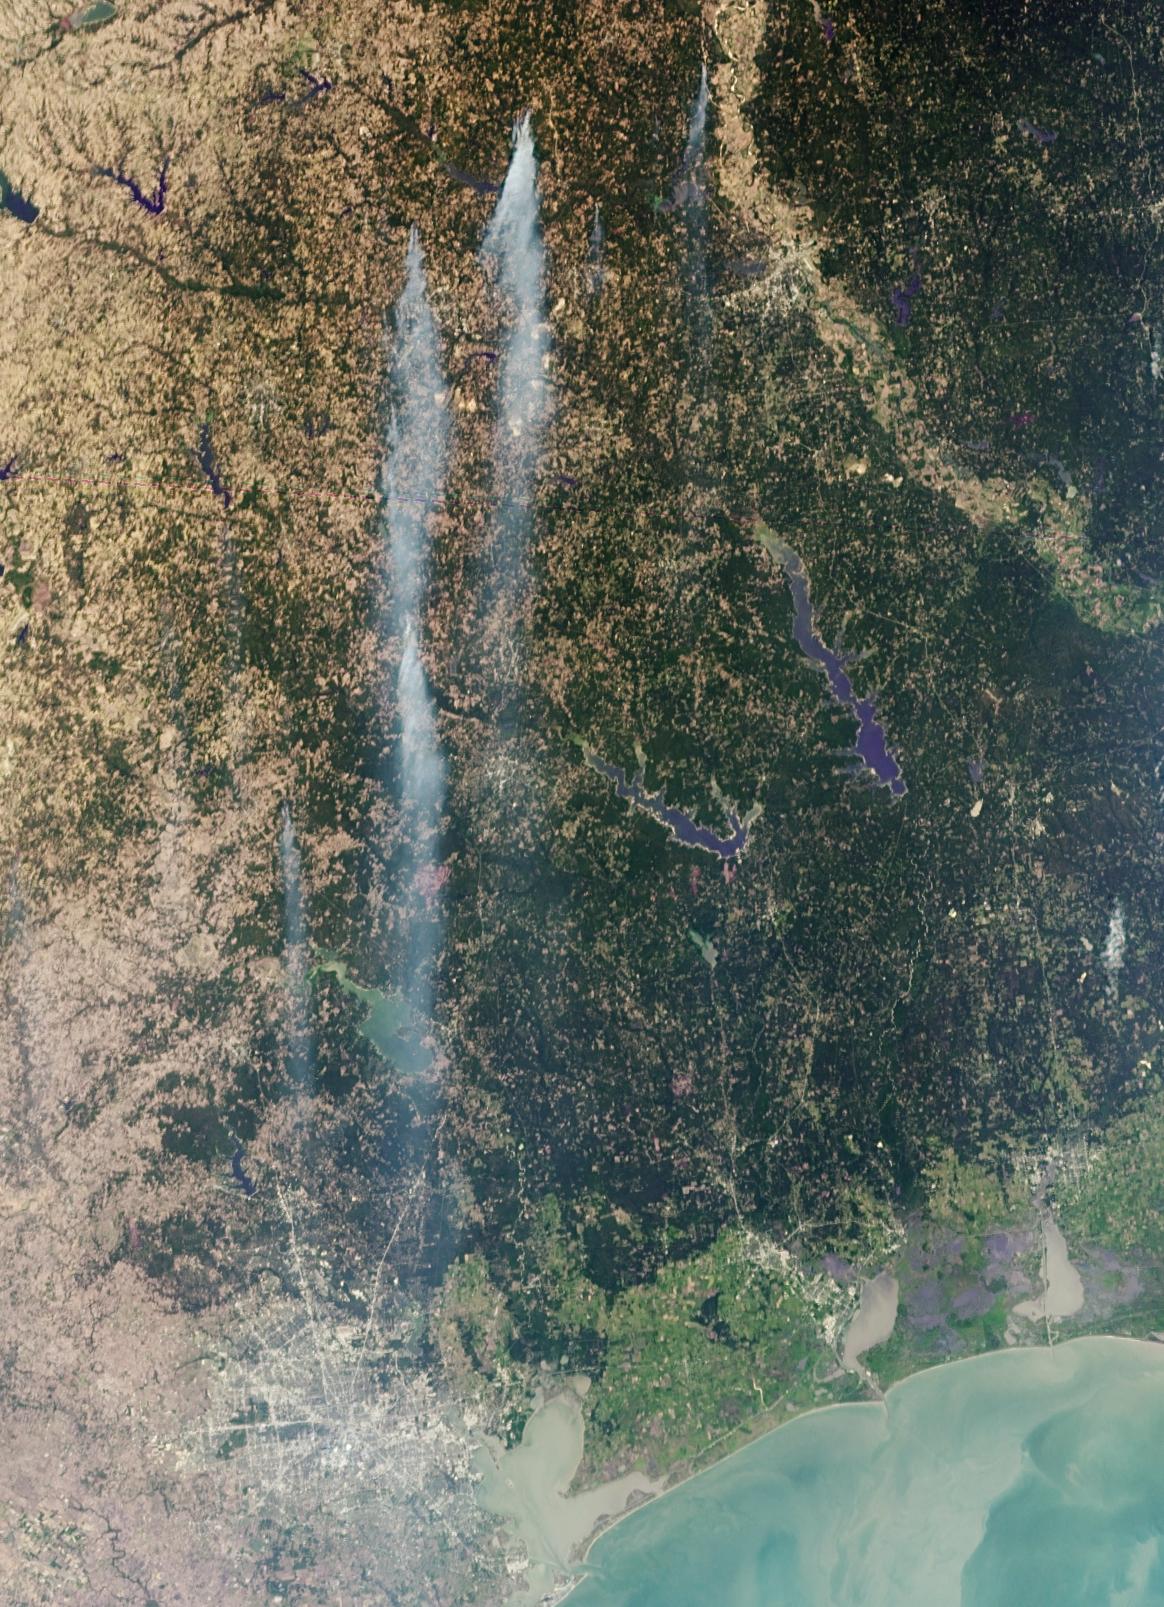
NASA MISR Sees Wind-Whipped Fires in East Texas Earth, Terra